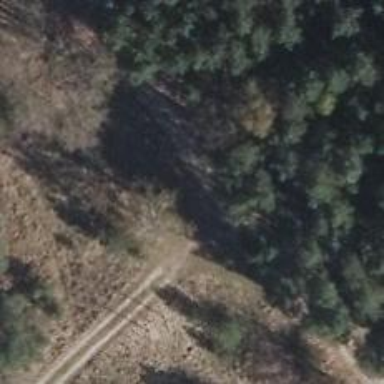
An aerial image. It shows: Gravel track of grade3 type.